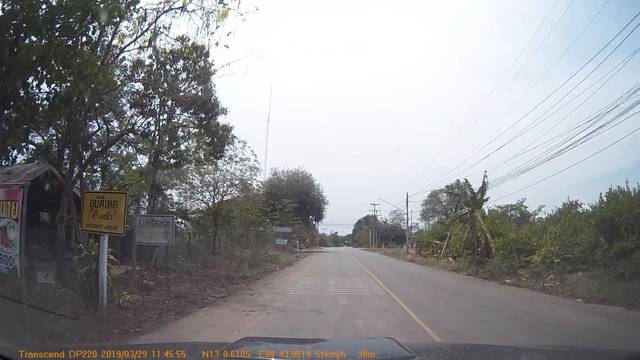
Region: Thailand
Coordinates: 13.01, 99.732